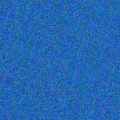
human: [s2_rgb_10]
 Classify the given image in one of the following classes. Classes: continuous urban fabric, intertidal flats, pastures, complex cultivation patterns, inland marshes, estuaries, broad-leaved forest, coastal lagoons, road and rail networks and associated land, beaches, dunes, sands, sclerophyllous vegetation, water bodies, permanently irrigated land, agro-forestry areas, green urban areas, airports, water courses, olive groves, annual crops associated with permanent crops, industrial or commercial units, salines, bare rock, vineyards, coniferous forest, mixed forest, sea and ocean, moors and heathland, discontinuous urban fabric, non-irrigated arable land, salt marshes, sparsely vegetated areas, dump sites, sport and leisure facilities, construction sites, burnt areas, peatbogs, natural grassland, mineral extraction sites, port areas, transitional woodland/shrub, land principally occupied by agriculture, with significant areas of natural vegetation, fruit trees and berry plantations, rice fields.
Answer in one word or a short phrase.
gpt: sea and ocean